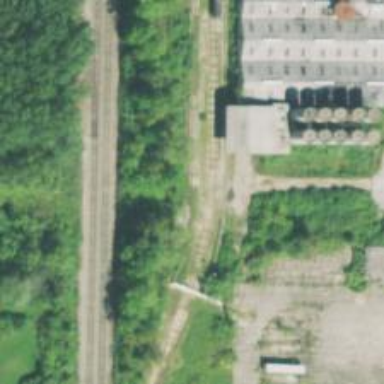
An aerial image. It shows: Railway spur service.